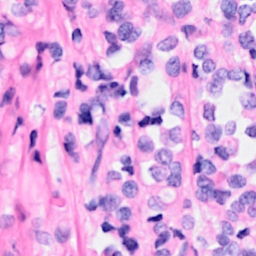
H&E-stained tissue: Breast